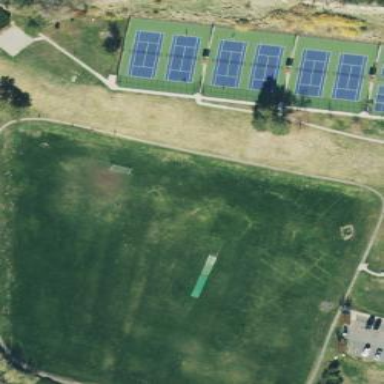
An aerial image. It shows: Soccer pitch for outdoor sports and leisure activities.